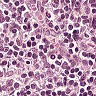
Metastatic tissue present: no